Interaction volume radius: 10 \u00c5
Interaction volume height: 10 \u00c5
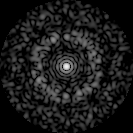
Disorder parameter: 0.852